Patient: sex M, age 66
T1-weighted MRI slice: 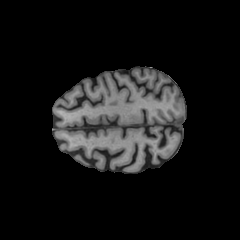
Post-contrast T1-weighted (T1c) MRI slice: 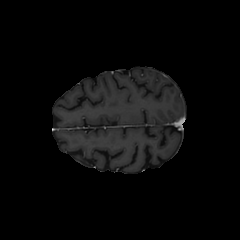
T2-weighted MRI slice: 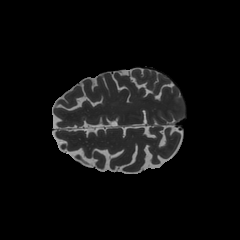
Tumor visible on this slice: no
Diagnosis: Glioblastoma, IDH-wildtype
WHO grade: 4